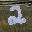
Label: 2